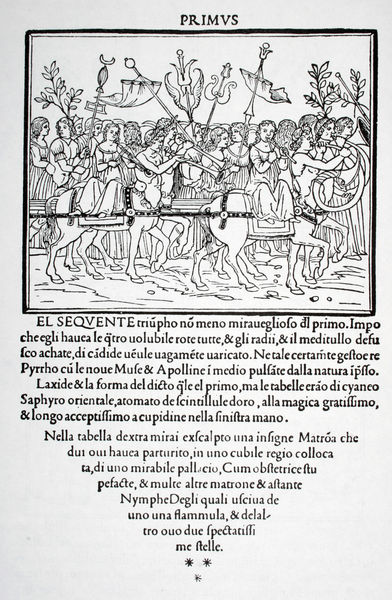
Titel: Hypnerotomachia Poliphili, Triumphus Primus (zweiter Teil)
Institution: (Seriendruck)
Schlagwörter: blätter, dunkel, gruppe, mann, weiß, bäume, frauen, menschen, äste, frau, grau, hell, männer, schwarz, zeichnung, weg, fest, feier, gesichter, bibel, diener, geschichte, mensch, rahmen, stein, steine, bild, horn, erde, wind, zweige, wege, blatt, instrumente, musik, pferd, pferde, reiter, zaumzeug, schrift, papier, rahmung, fahnen, italien, fahne, flagge, zug, grafik, kutsche, banner, crowd, kaiser, könig, men, people, soldaten, soldiers, women, figures, group, musizieren, print, palmwedel, buch, spanisch, zweig, form, druck, halbmond, stich, seite, illustration, text, lorbeer, mythologie, marsch, schimmel, sieg, wimpel, kopie, anfang, buchdruck, buchseite, triumph, ostern, centaur, centaurs, horses, kentauren, man, roman, kentaur, zentaur, zentauren, mittelalter, märchen, gedicht, trees, kreuzzug, posaunen, prozession, umzug, königin, fanfaren, trompeten, hörner, fanfare, paper, pyramide, posaune, jubel, kupferstich, gespann, etching, miniatur, story, blasen, sieger, triumphzug, festzug, kaiserin, standarte, banners, flags, parade, procession, leaves, music, fahnenstange, latein, lateinisch, walhalla, einrahmung, trompete, standarten, italienisch, medieval, biebel, horse, buchmalerei, einzug, siegeszug, riding, lyrik, horns, pferdegeschirr, folgen, musicians, sitezn, bläser, paulus, senfte, branch, bible, page, gutenberg, blasinstrument, erster, trumpets, latin, rom, heer, manuscript, el sequente, mittelarlter, nyphmen, primus, primvs, printed, ride, erstr, triuph#, 900, laurels, woodblock, kunst, 1000, 800, schlacht, zentrauren, pflanzen, harness, many, bugle, griechisch, texst, service, trident, sequente, januar, brnach, mediaevel, minotaurs, triumphe, triangular letters, 말, 축제, 피리, 음악, 켄타우르스, 식물, 평화, people in a procession either as going to the battle or celebrating